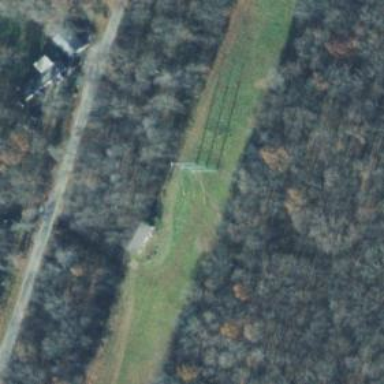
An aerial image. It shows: H-frame power tower with distinctive design.